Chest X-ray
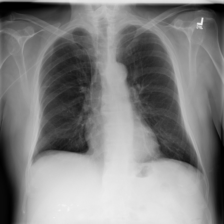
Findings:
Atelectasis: positive
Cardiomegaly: negative
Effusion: negative
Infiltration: negative
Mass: negative
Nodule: negative
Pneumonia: negative
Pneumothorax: negative
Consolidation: negative
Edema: negative
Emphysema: negative
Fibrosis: negative
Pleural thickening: negative
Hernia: negative